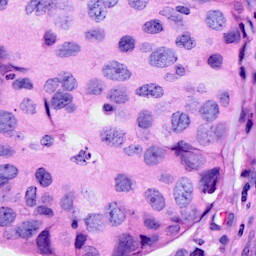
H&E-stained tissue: Breast